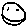
Label: smiley face